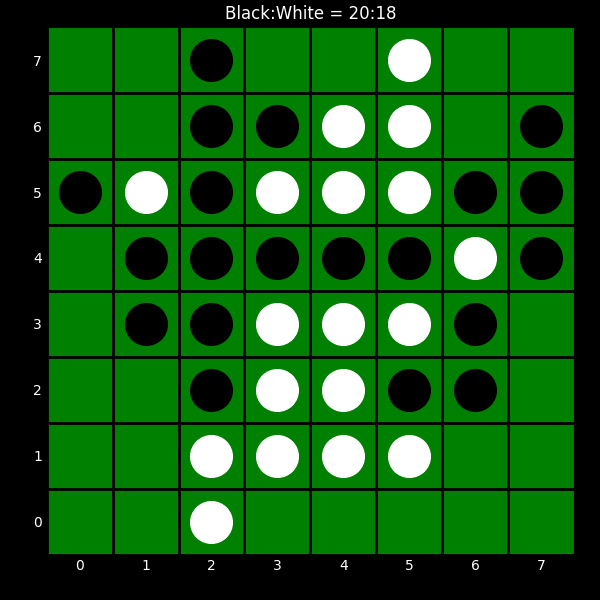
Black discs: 20
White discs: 18